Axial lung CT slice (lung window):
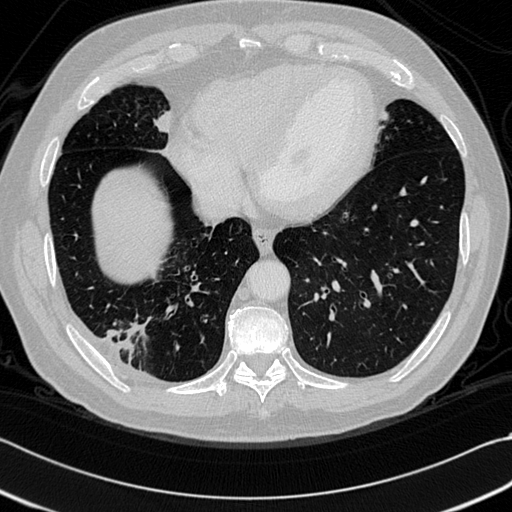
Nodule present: no